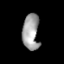
Tissue: lung
Cell type: Fibroblasts
Senescence score: 0.5433
Nuclear area (px): 582
Mean DAPI intensity: 160.27